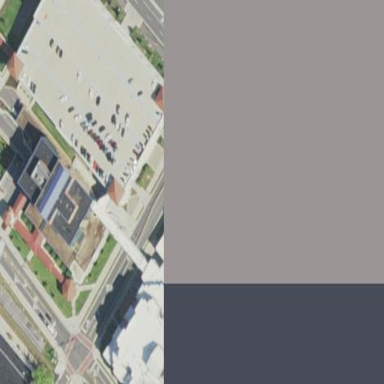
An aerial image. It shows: Multi-storey parking building.